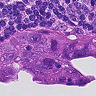
Metastatic tissue present: yes